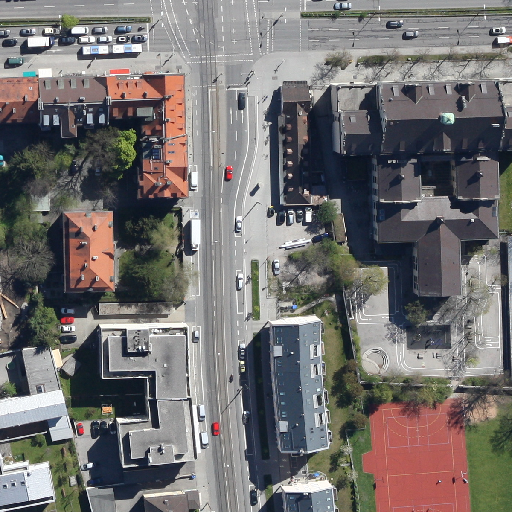
Referring expression: sidewalk